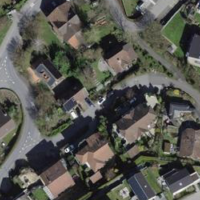
EUNIS habitat code: 55
Species observed at this site:
Lapsana communis